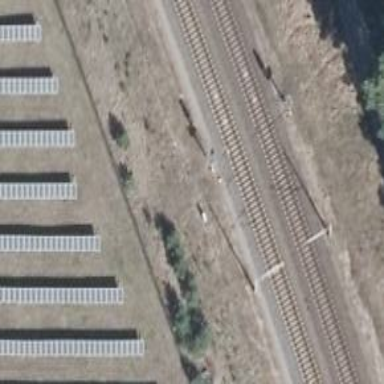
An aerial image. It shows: Railway signal.